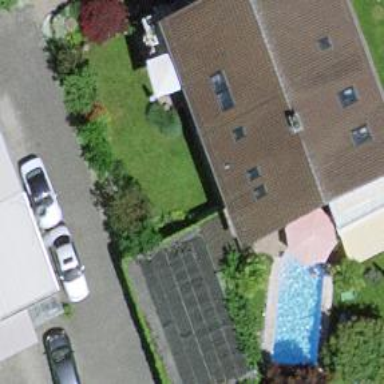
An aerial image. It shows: View of roof of building.